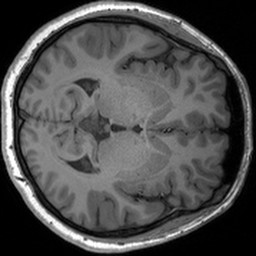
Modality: T1w
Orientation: axial
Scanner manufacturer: siemens
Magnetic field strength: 3 T
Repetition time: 1.54 s
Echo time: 0.00234 s